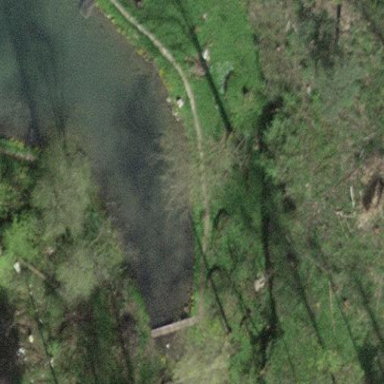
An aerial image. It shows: Peaceful pond surrounded by nature.